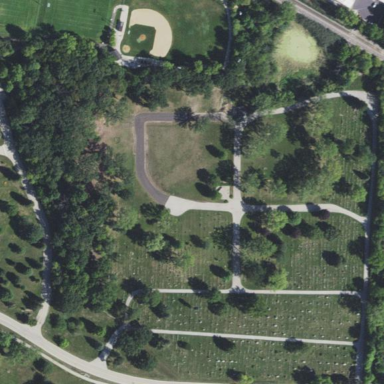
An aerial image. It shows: Cemetery.